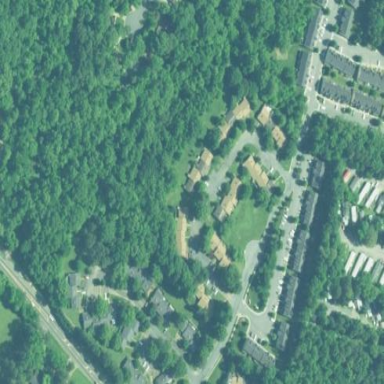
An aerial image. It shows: Residential area with apartments.